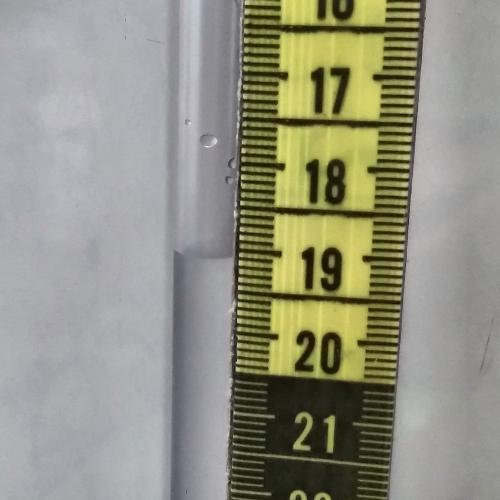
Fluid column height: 19.1 cm